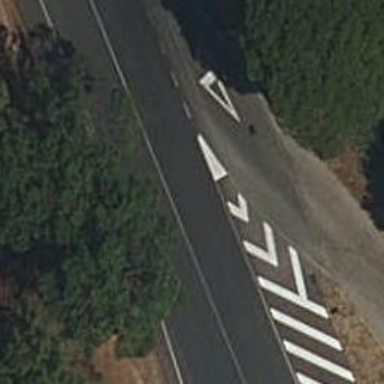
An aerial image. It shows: Road with "give way" sign.